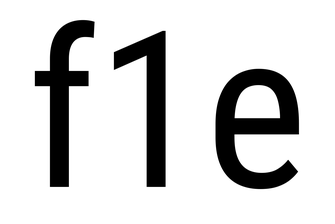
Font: Roboto_Condensed_Regular